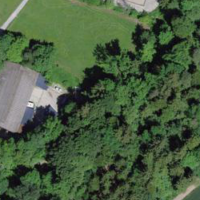
EUNIS habitat code: 44
Species observed at this site:
Fagus sylvatica